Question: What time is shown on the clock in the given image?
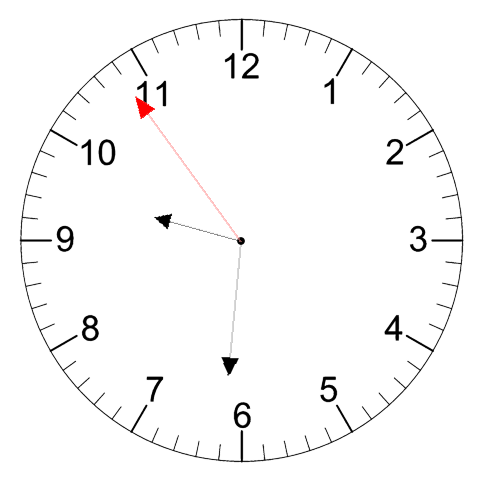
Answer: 09:30:54